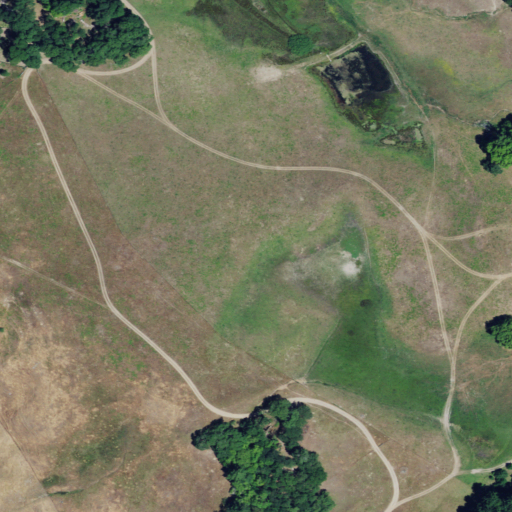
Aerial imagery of plain(s) in California named Sherman Flat containing grassland, shrub, evergreen forest, deciduous forest, and open development